Question: I started using Google Chrome dev tools, but sometimes the break points become inactive and an asterisk appears on the file tab in the debug window. Anyone know why? I guess it is a common behavior, but I want to know how to avoid this. Thanks

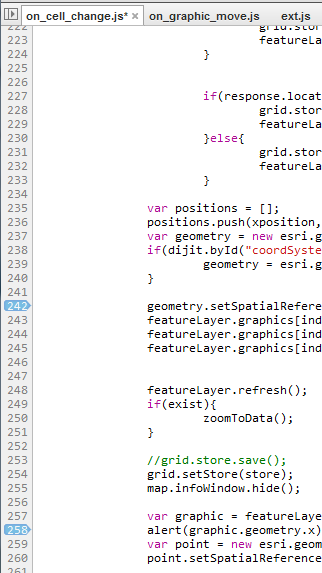
Answer: This is because you've edited the javascript file inside Chrome's inspector.
Chrome let's you edit the javascript right in the browser, but once you've edited the javascript the breakpoints you set will not be hit until you save the edited file (ctrl-s).
You can tell that you've modified the file because of the asterisk next to the name in the tab. i.e. 'on_cell_change.js*' - the '*' means the file is edited.
To avoid having this happen at all, don't type inside the javascript source.